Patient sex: F
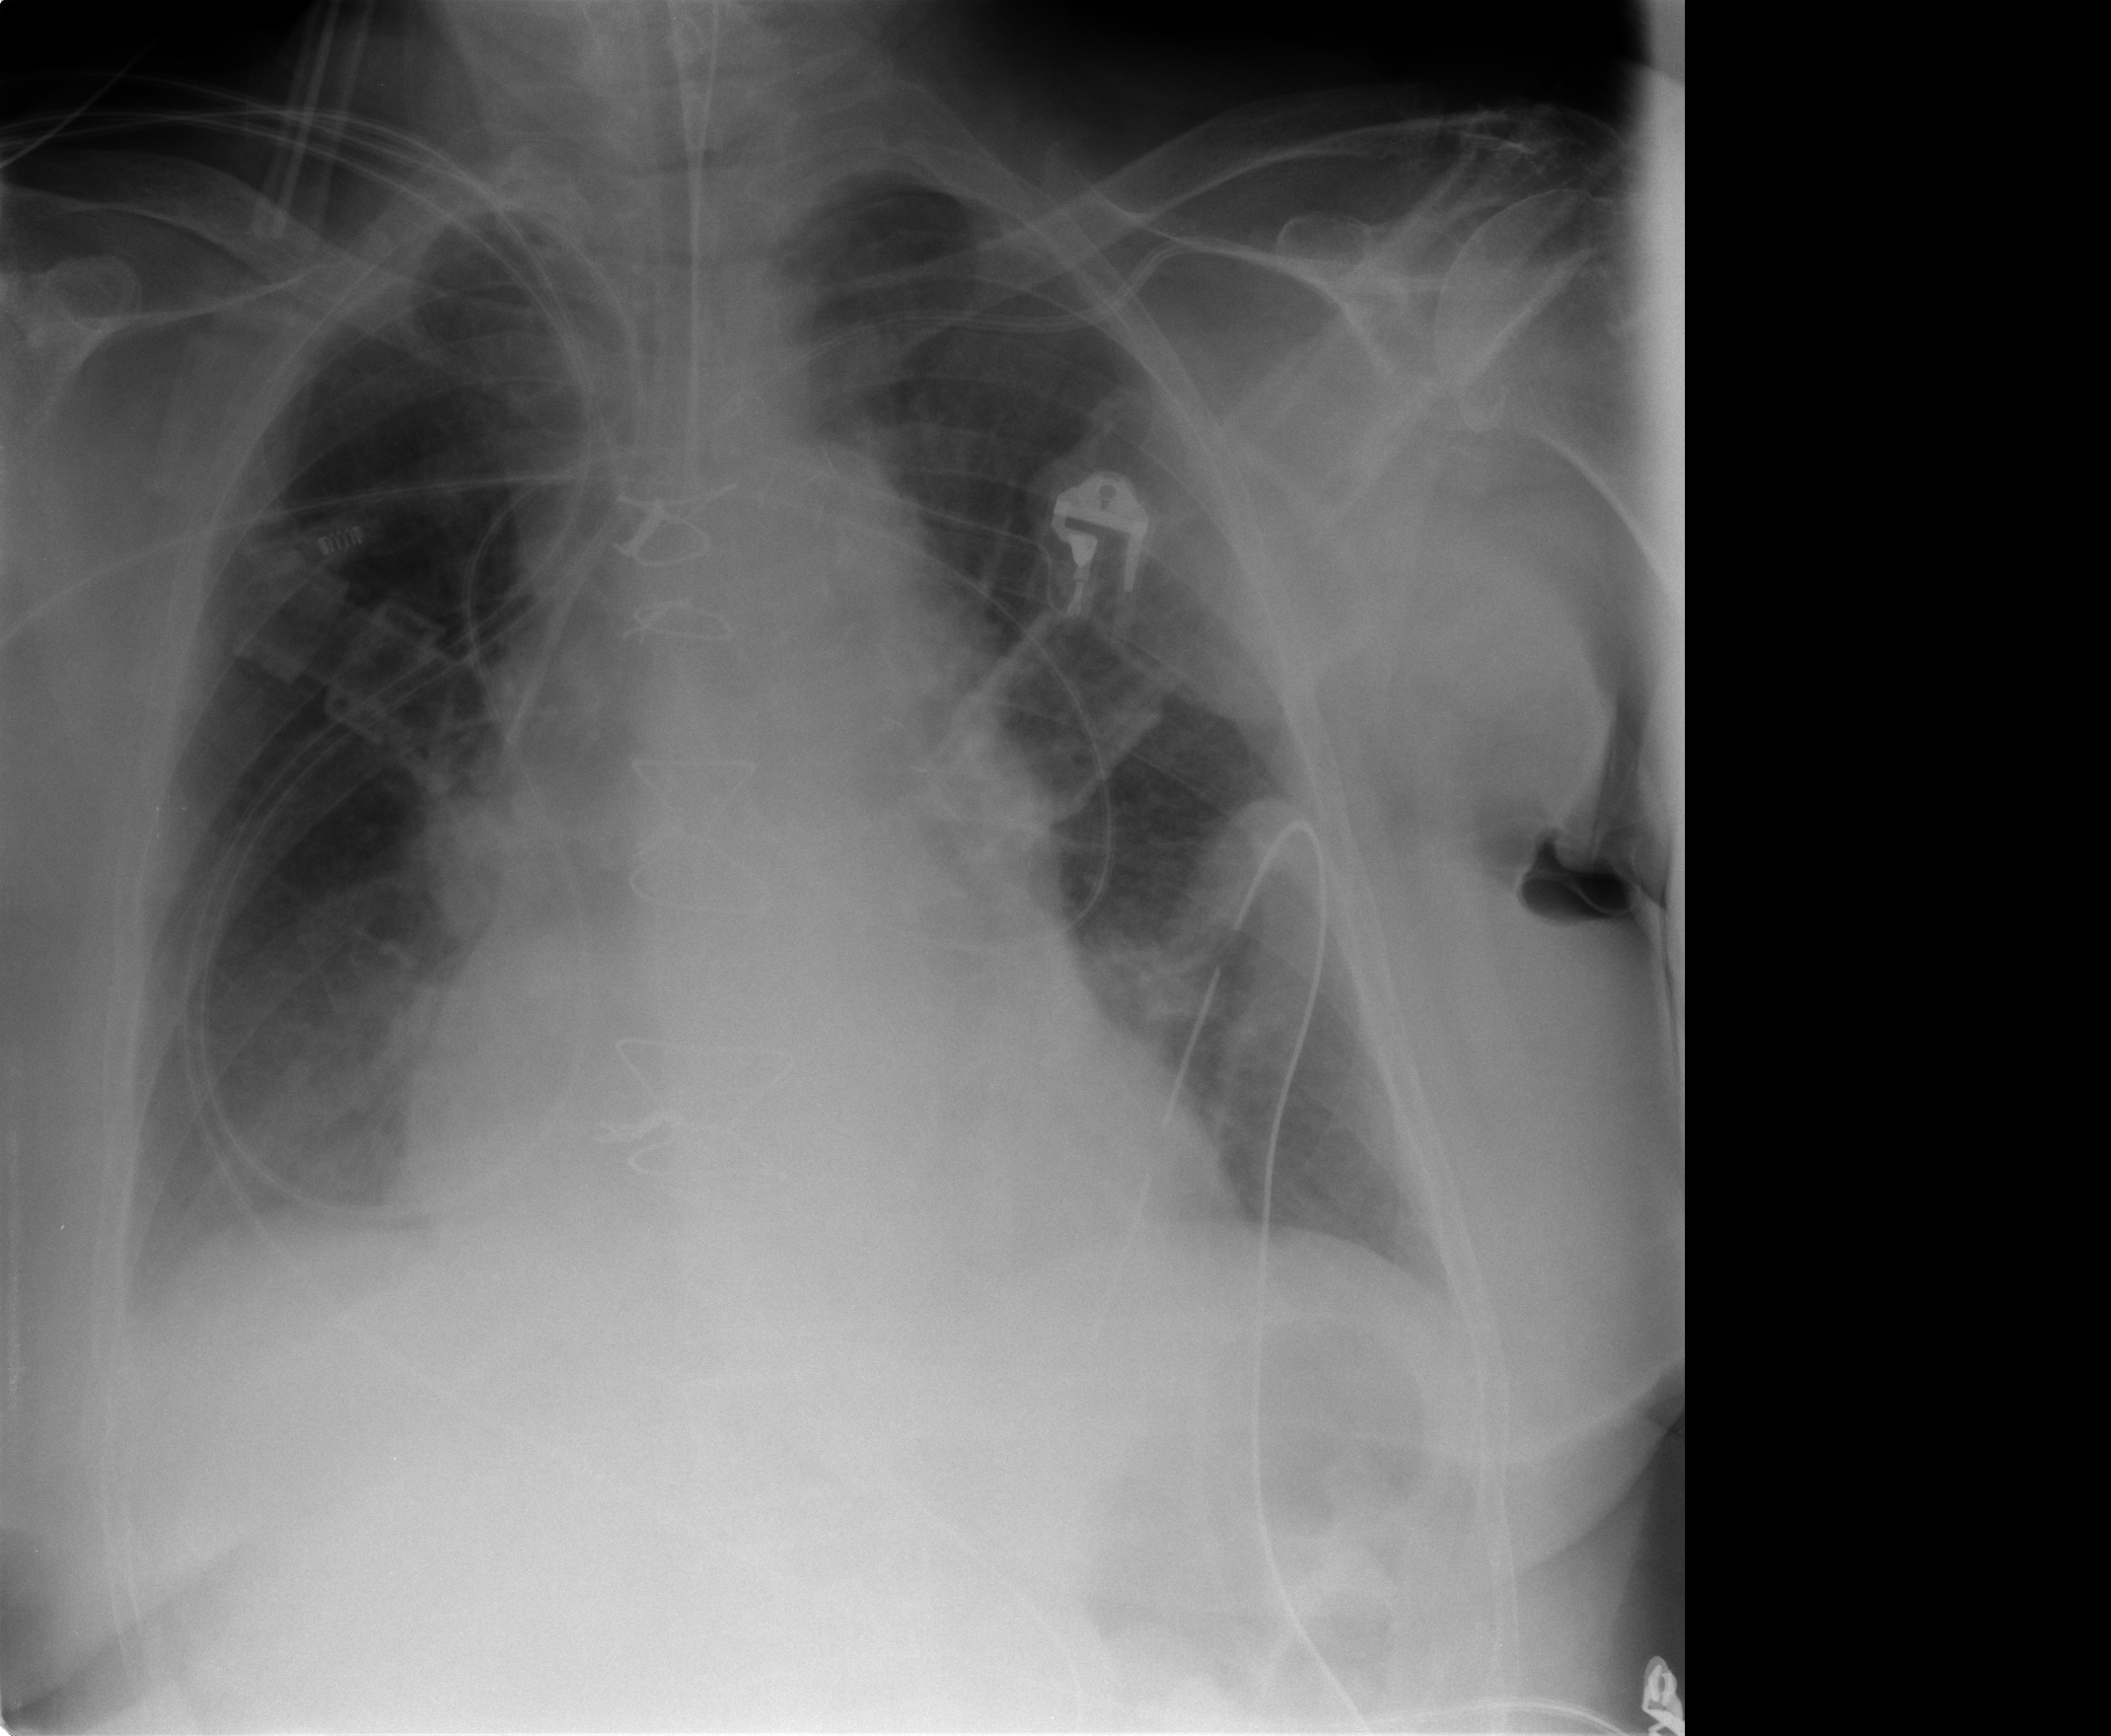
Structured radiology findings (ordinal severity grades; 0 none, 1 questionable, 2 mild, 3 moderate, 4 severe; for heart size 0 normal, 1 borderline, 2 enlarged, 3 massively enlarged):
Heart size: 2
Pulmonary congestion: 2
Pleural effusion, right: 2
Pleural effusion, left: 0
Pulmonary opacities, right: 1
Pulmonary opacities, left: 1
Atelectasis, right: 2
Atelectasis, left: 2